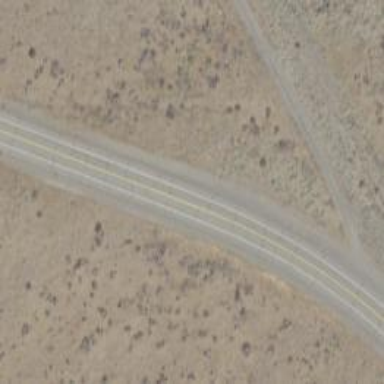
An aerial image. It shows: Unclassified road with asphalt surface.